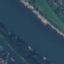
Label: River